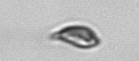
Label: Cryptophyta